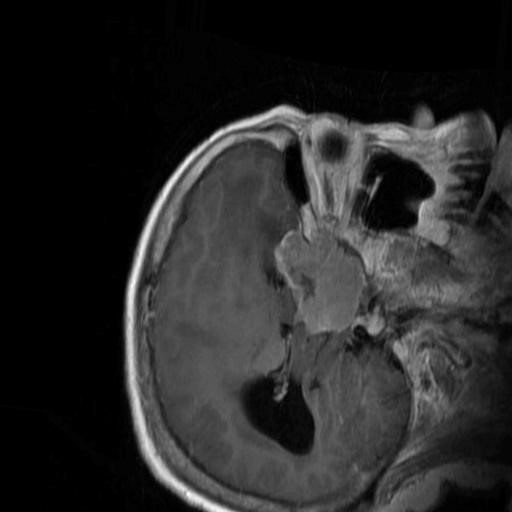
Label: brain_menin